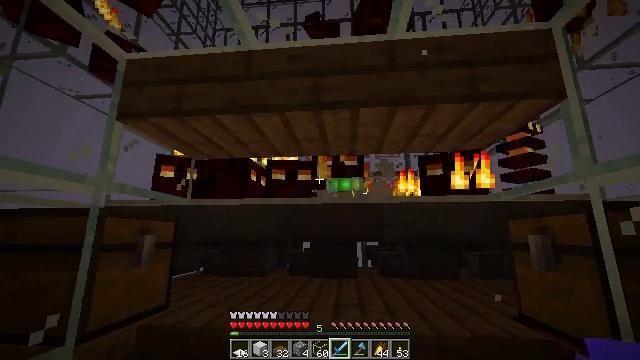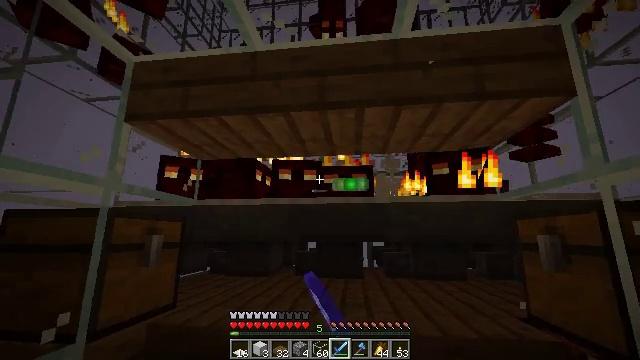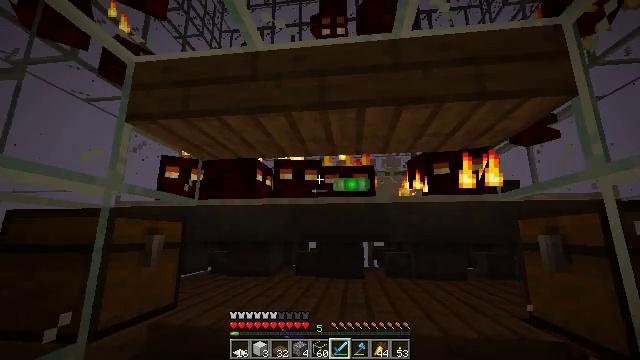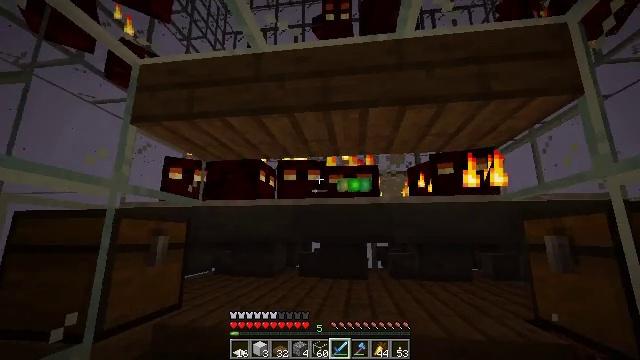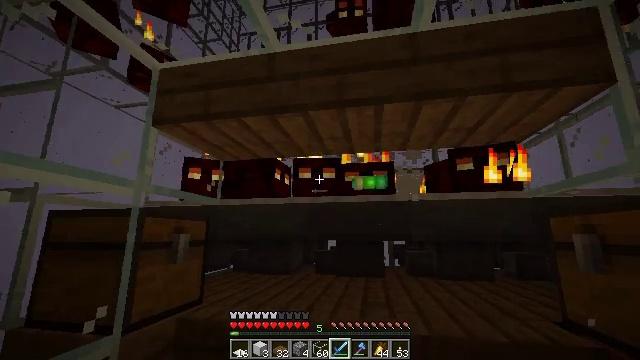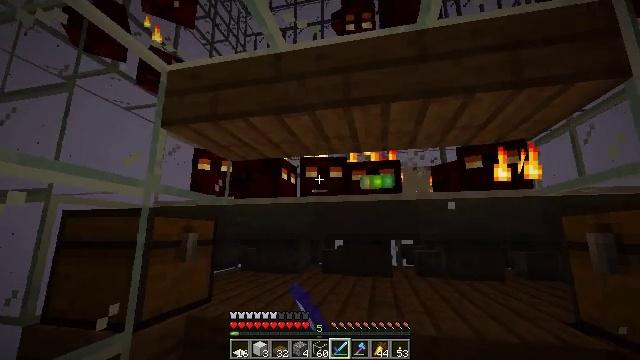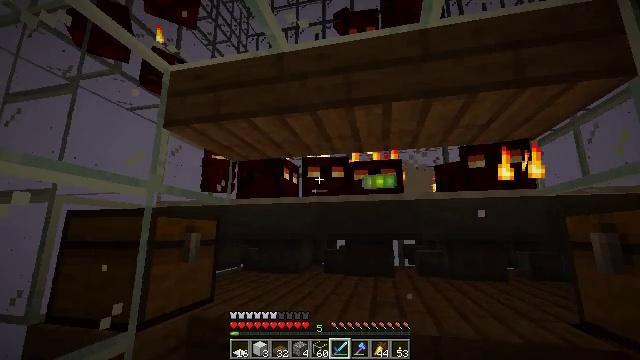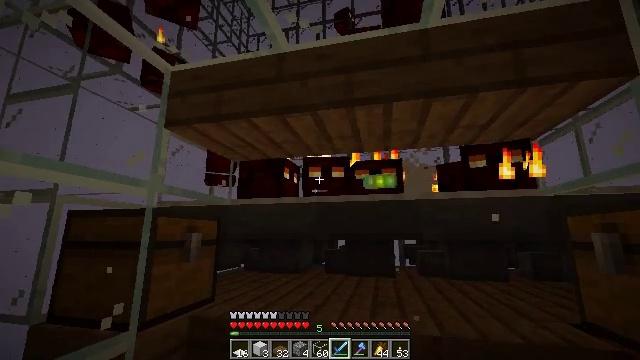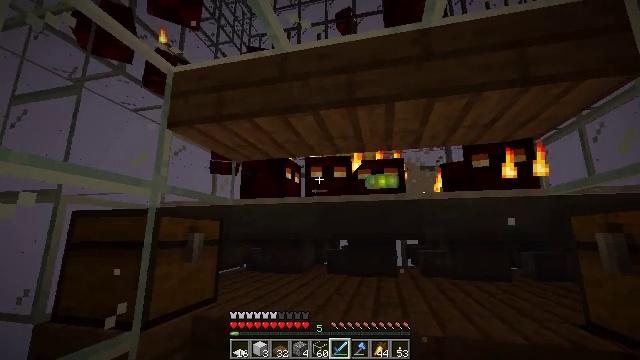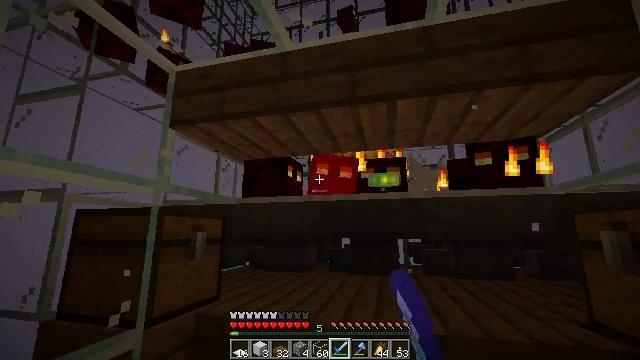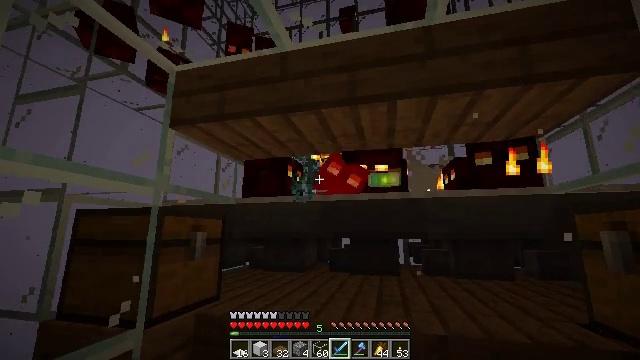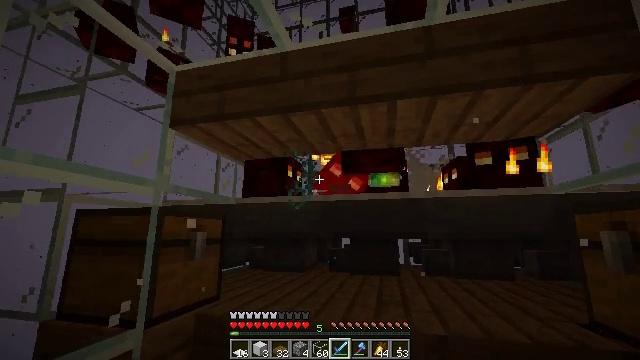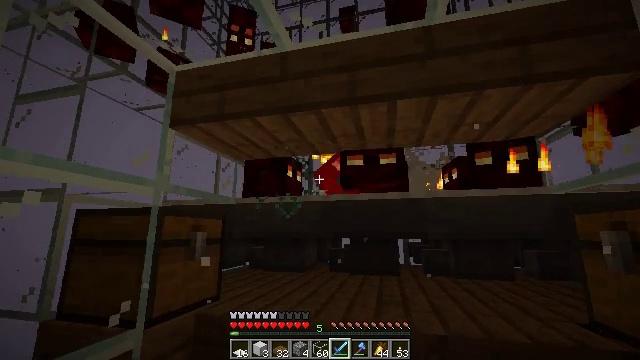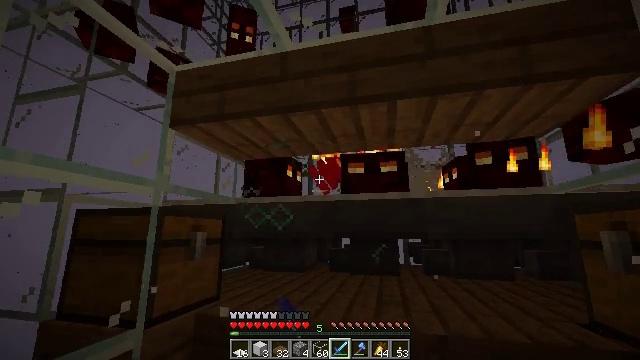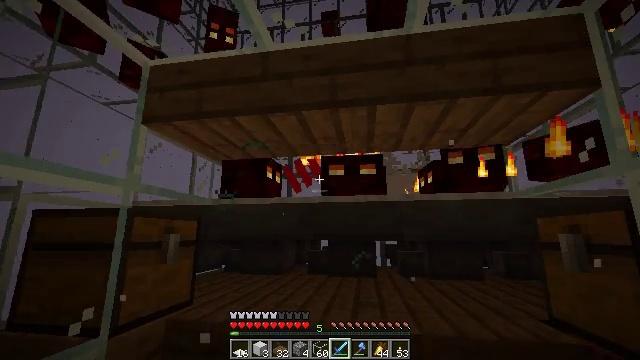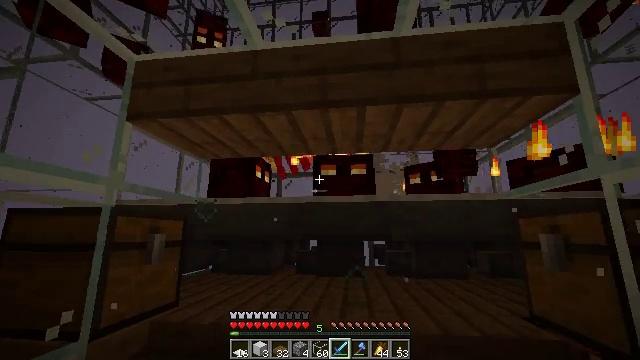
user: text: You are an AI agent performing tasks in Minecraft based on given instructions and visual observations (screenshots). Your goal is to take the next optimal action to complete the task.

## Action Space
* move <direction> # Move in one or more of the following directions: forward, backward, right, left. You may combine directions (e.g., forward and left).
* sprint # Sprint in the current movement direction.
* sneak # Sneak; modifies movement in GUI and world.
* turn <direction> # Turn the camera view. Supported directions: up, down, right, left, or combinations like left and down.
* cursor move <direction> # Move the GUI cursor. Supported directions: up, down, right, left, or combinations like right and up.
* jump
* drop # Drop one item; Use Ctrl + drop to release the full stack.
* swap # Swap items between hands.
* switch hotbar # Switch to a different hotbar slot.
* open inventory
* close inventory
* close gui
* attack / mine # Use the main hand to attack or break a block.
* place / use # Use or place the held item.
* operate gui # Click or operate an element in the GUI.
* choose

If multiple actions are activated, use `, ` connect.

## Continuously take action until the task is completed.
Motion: motion action
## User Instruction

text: Kill a magma cube.
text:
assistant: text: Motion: turn left, attack / mine
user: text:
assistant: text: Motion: attack / mine
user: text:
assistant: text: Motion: no_op
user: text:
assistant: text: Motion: turn left, attack / mine
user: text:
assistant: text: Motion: turn left, attack / mine
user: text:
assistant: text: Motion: attack / mine
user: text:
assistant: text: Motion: no_op
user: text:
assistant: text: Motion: attack / mine
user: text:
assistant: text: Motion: attack / mine
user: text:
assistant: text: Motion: attack / mine
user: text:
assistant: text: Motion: no_op
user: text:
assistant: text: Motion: attack / mine
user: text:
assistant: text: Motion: attack / mine
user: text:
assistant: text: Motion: turn right, attack / mine
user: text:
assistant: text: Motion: turn right
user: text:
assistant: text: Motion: attack / mine
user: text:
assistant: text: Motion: attack / mine
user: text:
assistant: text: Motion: turn right, attack / mine
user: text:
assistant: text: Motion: turn right
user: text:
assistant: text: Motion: no_op
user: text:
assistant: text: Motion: attack / mine
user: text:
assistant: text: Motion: attack / mine
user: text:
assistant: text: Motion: attack / mine
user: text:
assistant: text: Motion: no_op
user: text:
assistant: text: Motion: attack / mine
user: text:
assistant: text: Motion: attack / mine
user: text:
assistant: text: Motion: attack / mine
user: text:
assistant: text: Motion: attack / mine
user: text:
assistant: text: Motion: attack / mine
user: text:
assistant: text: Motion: attack / mine